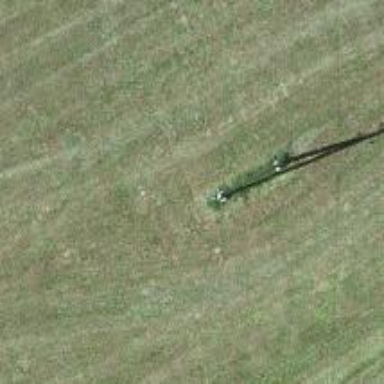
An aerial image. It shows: Power pole.